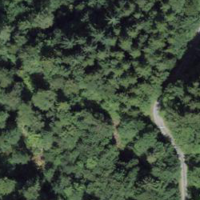
EUNIS habitat code: 43
Species observed at this site:
Circaea lutetiana